Aerial crown-view tile of a tropical tree (Barro Colorado Island, Panama), acquired 20240716:
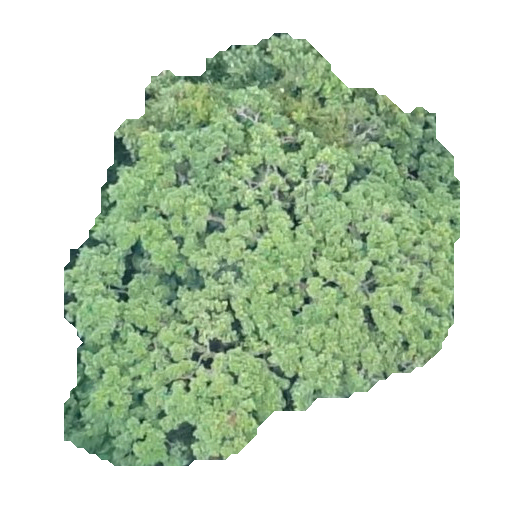
Species: Simarouba amara
GBIF accepted scientific name: Simarouba amara
Crown area: 194.574 m²